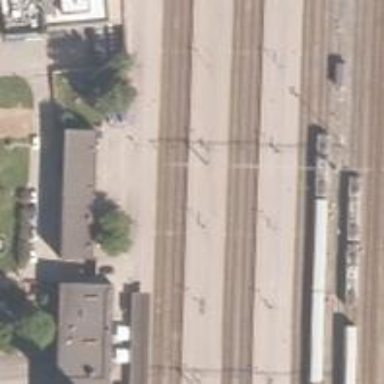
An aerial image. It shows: Close-up of railway platform edge.